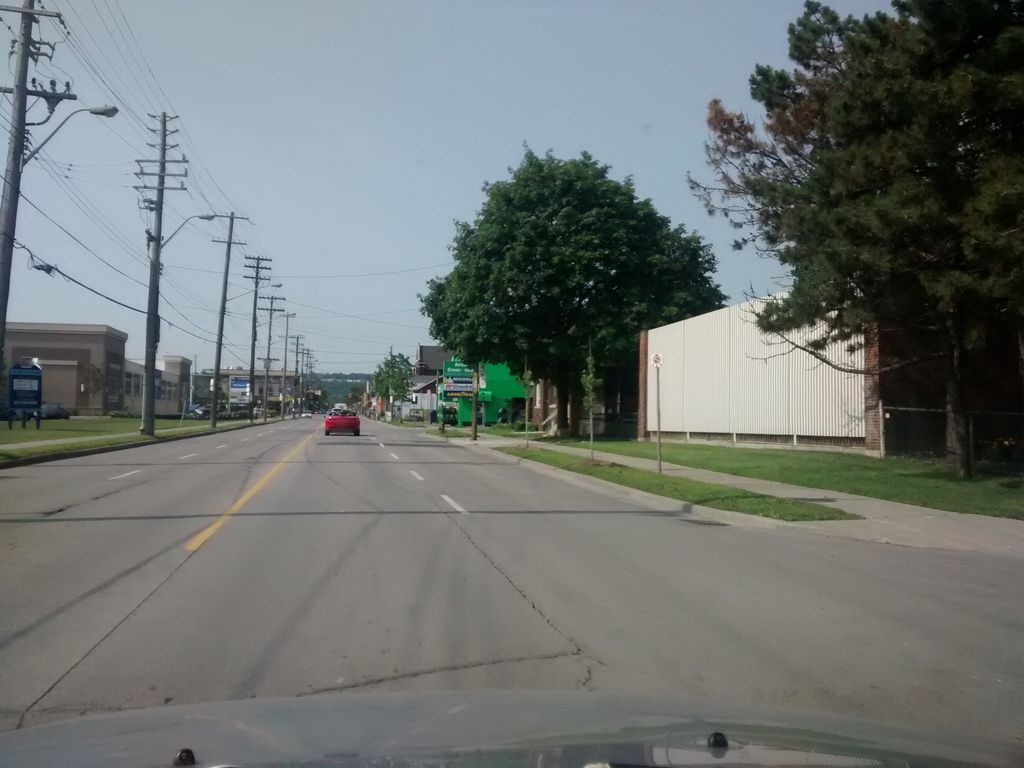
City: hamilton